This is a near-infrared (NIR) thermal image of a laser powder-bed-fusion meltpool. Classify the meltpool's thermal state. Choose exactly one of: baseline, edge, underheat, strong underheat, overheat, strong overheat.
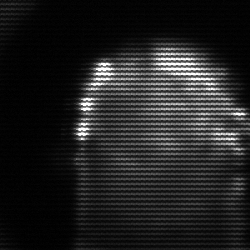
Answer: baseline